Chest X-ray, PA view. Patient: 40 years old, sex M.
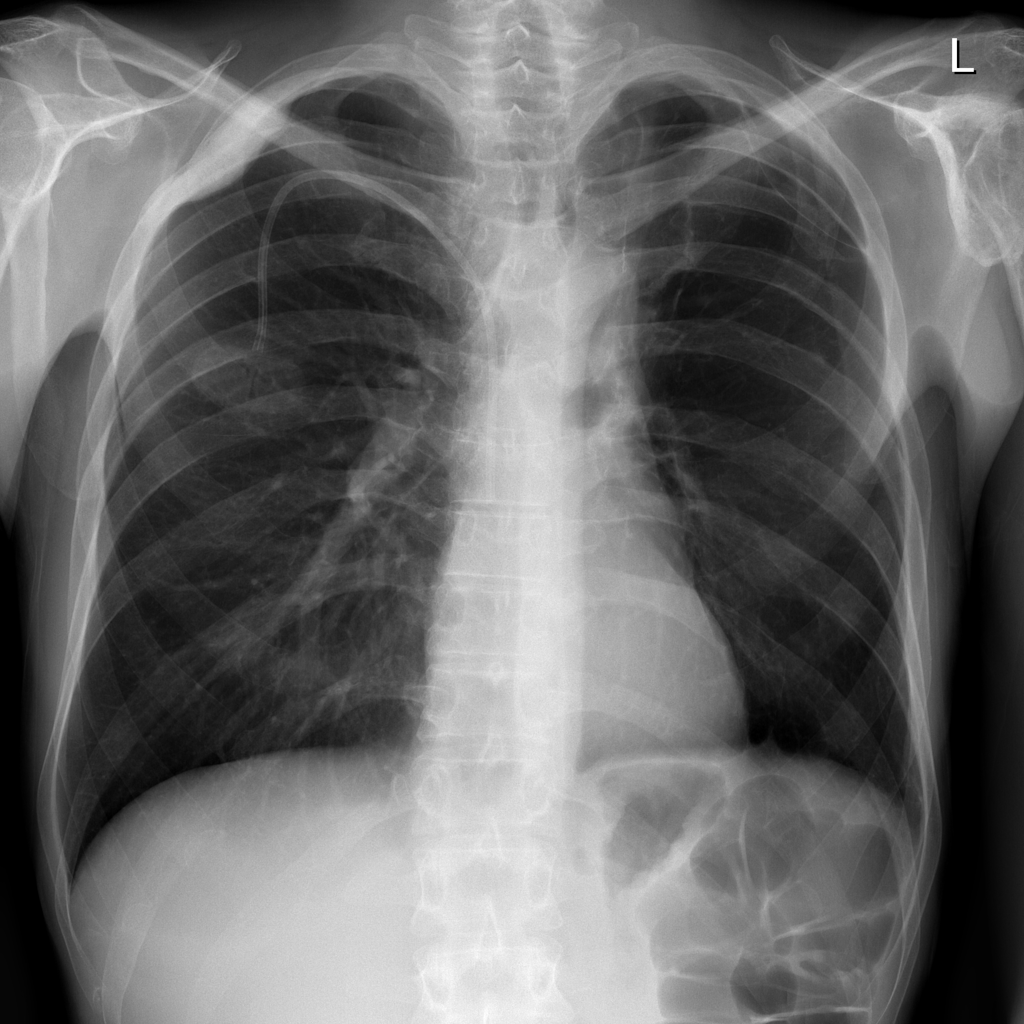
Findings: No Finding